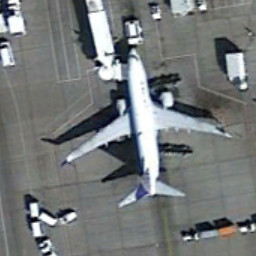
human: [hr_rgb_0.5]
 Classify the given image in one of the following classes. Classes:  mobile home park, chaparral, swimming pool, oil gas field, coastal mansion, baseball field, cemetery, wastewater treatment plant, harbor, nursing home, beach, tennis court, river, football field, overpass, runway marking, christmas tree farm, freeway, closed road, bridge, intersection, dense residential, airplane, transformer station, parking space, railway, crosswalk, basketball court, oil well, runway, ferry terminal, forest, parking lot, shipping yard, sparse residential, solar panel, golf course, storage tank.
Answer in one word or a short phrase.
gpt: airplane